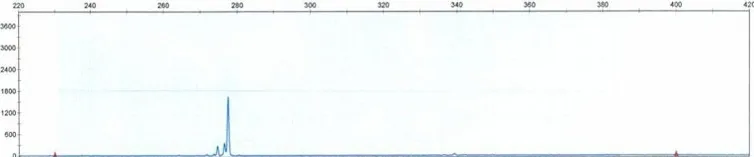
Normal control is shown in the lower panel (B).
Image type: chart (chart)